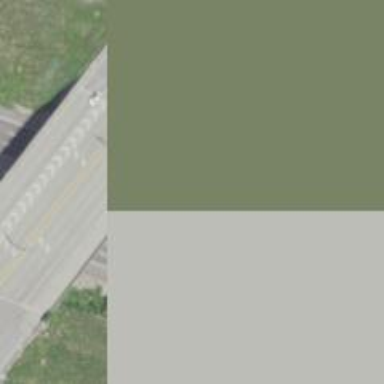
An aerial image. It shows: Trunk road bridge.